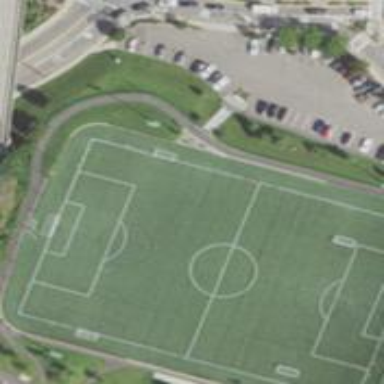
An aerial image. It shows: Soccer pitch designated for leisure and sports activities.